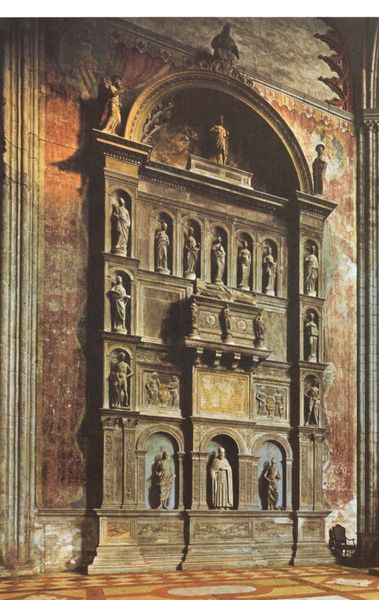
Titel: Grabmal für den Dogen Niccolò Tron
Künstler: Antonio Rizzo
Standort: Venedig, S. Maria Gloriosa dei Frari (EU - I - Venetien)
Schlagwörter: adler, gott, kariert, marmor, raum, stuhl, säulen, zimmer, haus, hochformat, wand, falten, sockel, stein, innenraum, kirche, boden, interieur, engel, balkon, relief, bogen, italien, venedig, mauer, figuren, rundbogen, bischof, könig, bildhauerei, faltenwurf, foto, fotografie, photographie, bögen, künstler, kardinal, altar, photo, sims, skulpturen, statuen, antik, götter, mönche, heilige, wandbild, römisch, grabmal, nischen, relif, epitaph, apostel, relef, rundbogen innenraum